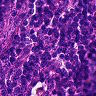
Metastatic tissue present: no